Question: Is there a readily available method for extrapolating the grid corner positions (blue dots) from grid center positions (red dots)?
The grid I am working with is not rectangular, so regular bi-linear interpolation doesn't seem like it would be the best way; though, this is just so that I my plot my data use 'pyplot.pcolormesh()', so perhaps that doesn't matter so much.

:
'''
import numpy as np
lons = np.array([[ 109.93299681, 109.<PHONE>, 108.<PHONE>, 107.23602539],
[ 108.47911382, 107.60397996, 106.68325946, 105.71386119],
[ 107.<PHONE>, 106.<PHONE>, 105.23214707, <PHONE> ],
[ 105.69908292, 104.78633156, 103.82905363, 102.82453812]])
lats = np.array([[ 83.<PHONE> , 83.81088466, 83.97177823, 84.<PHONE>],
[ 83.55459198, 83.71460466, 83.87294803, 84.<PHONE>],
[ 83.<PHONE> , 83.61444708, 83.77022192, 83.92410637],
[ 83.35554612, 83.51060313, 83.<PHONE> , 83.81501464]])
'''
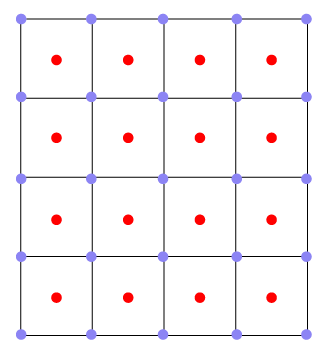
Answer: I am not aware of any robust matplotlib technique for doing what you are asking, but I may have a different solution. I often have to fill/extrapolate to areas of a grid where I am missing information. To do this I use a Fortran program that I compile using F2PY (that ships with numpy), which creates it into a python module. Assuming you have the Intel Fortran compiler you compile it with the following command: 'f2py --verbose --fcompiler=intelem -c -m extrapolate fill.f90'. You can call the program from python with (see <URL>:
'''
import extrapolate as ex
undef=2.0e+35
tx=0.9*undef
critx=0.01
cor=1.6
mxs=100
field = Zg
field=np.where(abs(field) > 50 ,undef,field)
field=ex.extrapolate.fill(int(1),int(grdROMS.xi_rho),
int(1),int(grdROMS.eta_rho),
float(tx), float(critx), float(cor), float(mxs),
np.asarray(field, order='Fortran'),
int(grdROMS.xi_rho),
int(grdROMS.eta_rho))
'''
The program solves Laplace's equation with Neumann boundary conditions (dA/dn = 0) in RECTANGULAR coordinates by an iterative method to fill in reasonable values at gridpoints containing values like "undef". This works great for me and perhaps you may find it useful. The program is available on my github account <URL>.